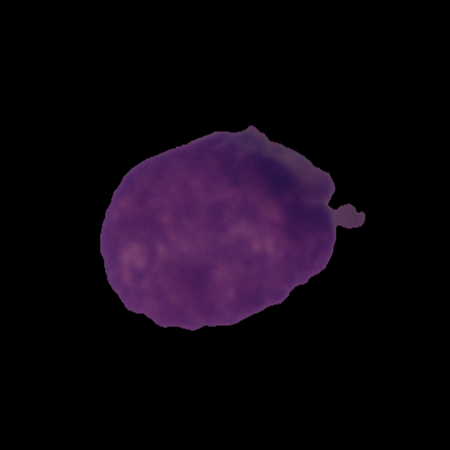
Label: cancer